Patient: sex F, age 58
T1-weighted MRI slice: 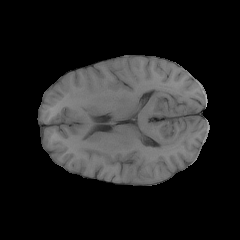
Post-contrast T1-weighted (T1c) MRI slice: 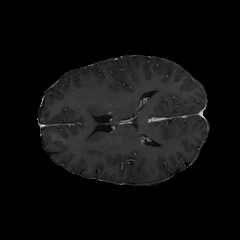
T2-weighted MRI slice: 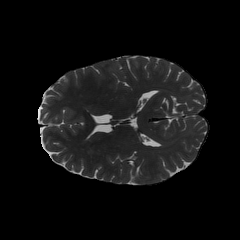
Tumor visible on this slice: no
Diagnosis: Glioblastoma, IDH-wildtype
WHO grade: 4